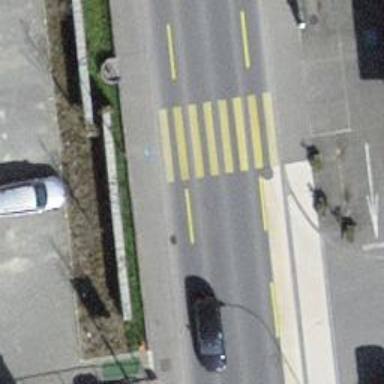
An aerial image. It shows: Uncontrolled zebra crossing with zebra markings.